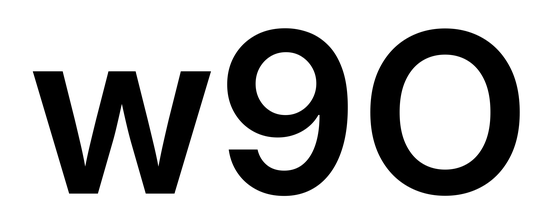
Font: Inter_SemiBold